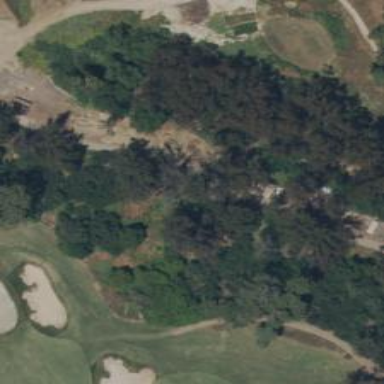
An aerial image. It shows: Path for golf carts.